Interaction volume radius: 5 \u00c5
Interaction volume height: 20 \u00c5
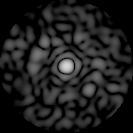
Disorder parameter: 0.8804